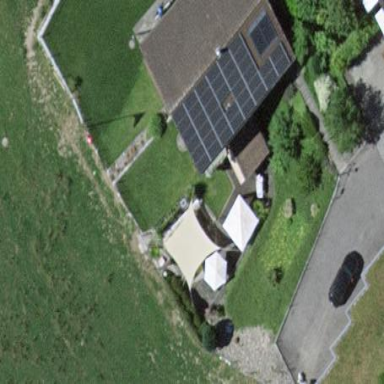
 consisting of solar photovoltaic panels."